Field crop: maize
Growth stage: 2
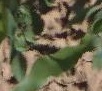
Species: maize